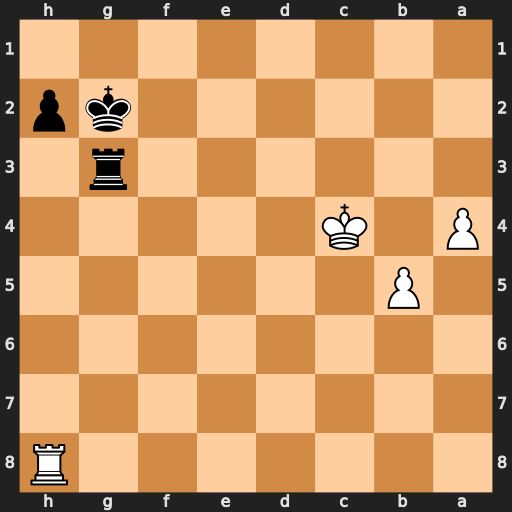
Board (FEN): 7R/8/8/1P6/P1K5/6r1/6kp/8
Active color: b
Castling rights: -
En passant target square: -
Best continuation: Rh3 Rxh3 Kxh3 b6 h1=Q